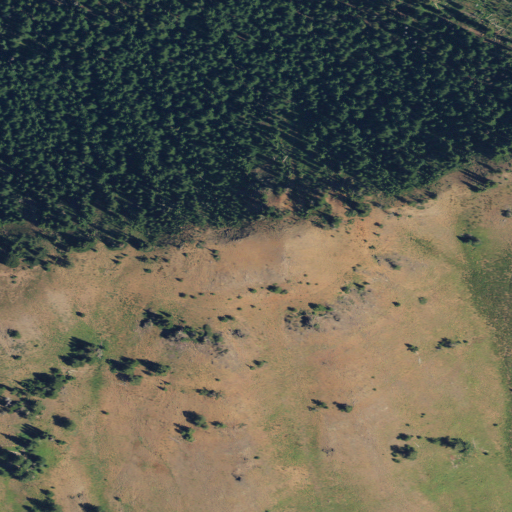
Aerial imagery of ridge(s) in Oregon named Cartwheel Ridge containing evergreen forest, grassland, shrub, and barren land